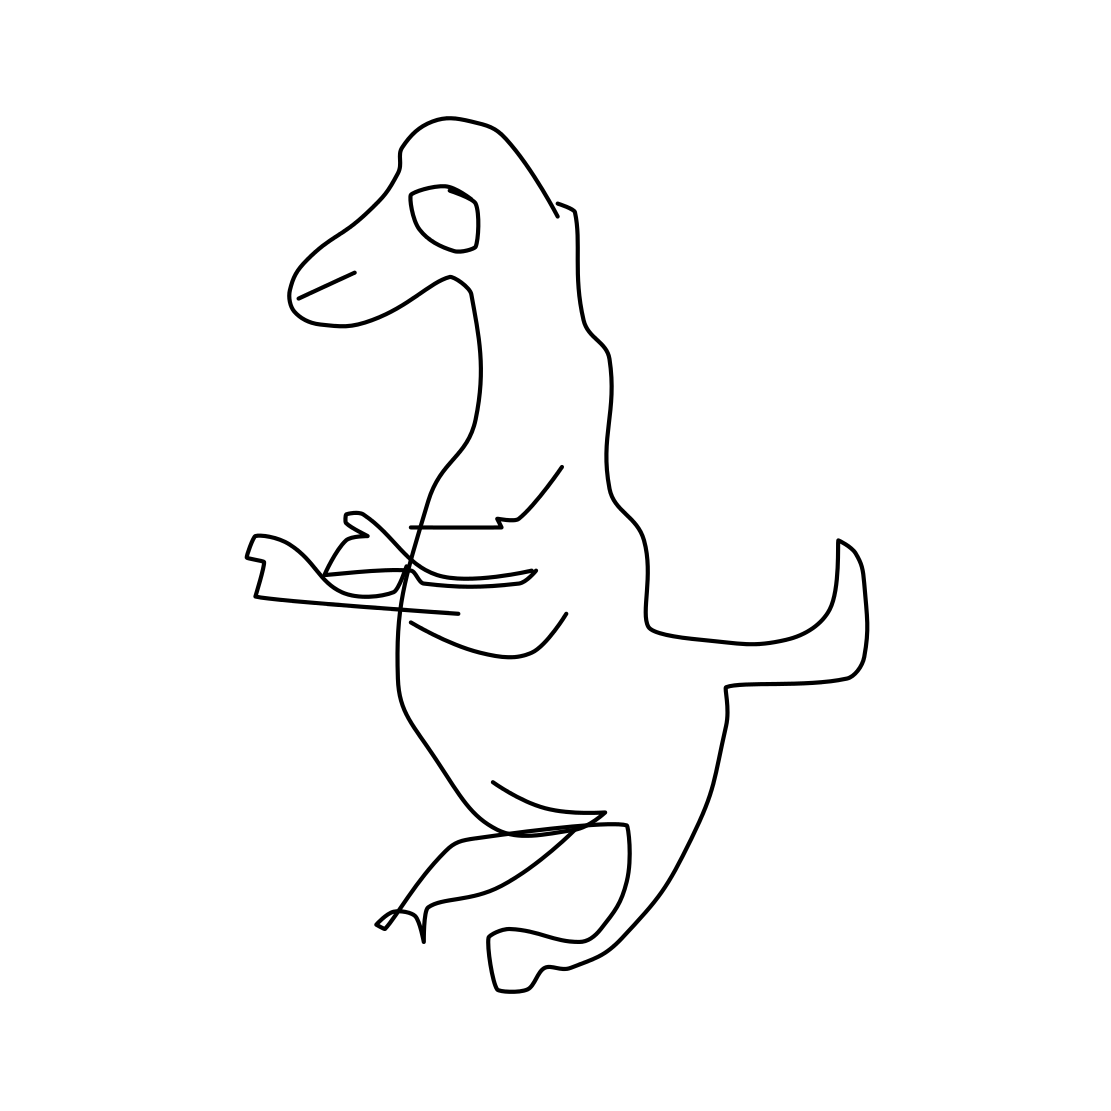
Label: kangaroo